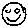
Label: smiley face